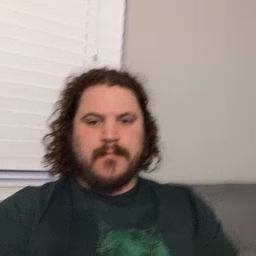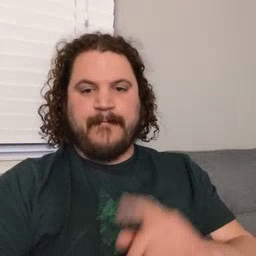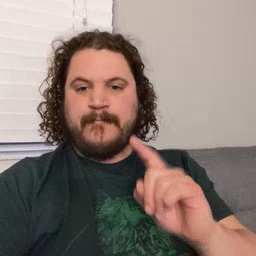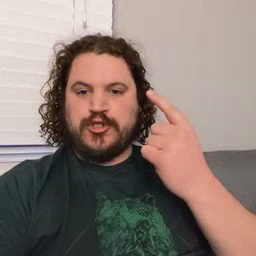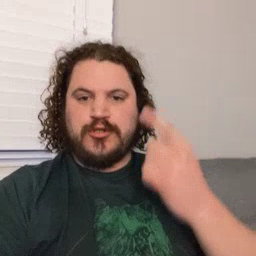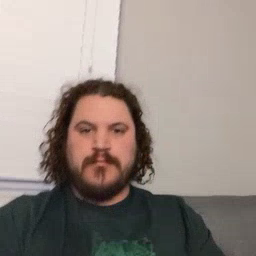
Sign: first